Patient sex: F
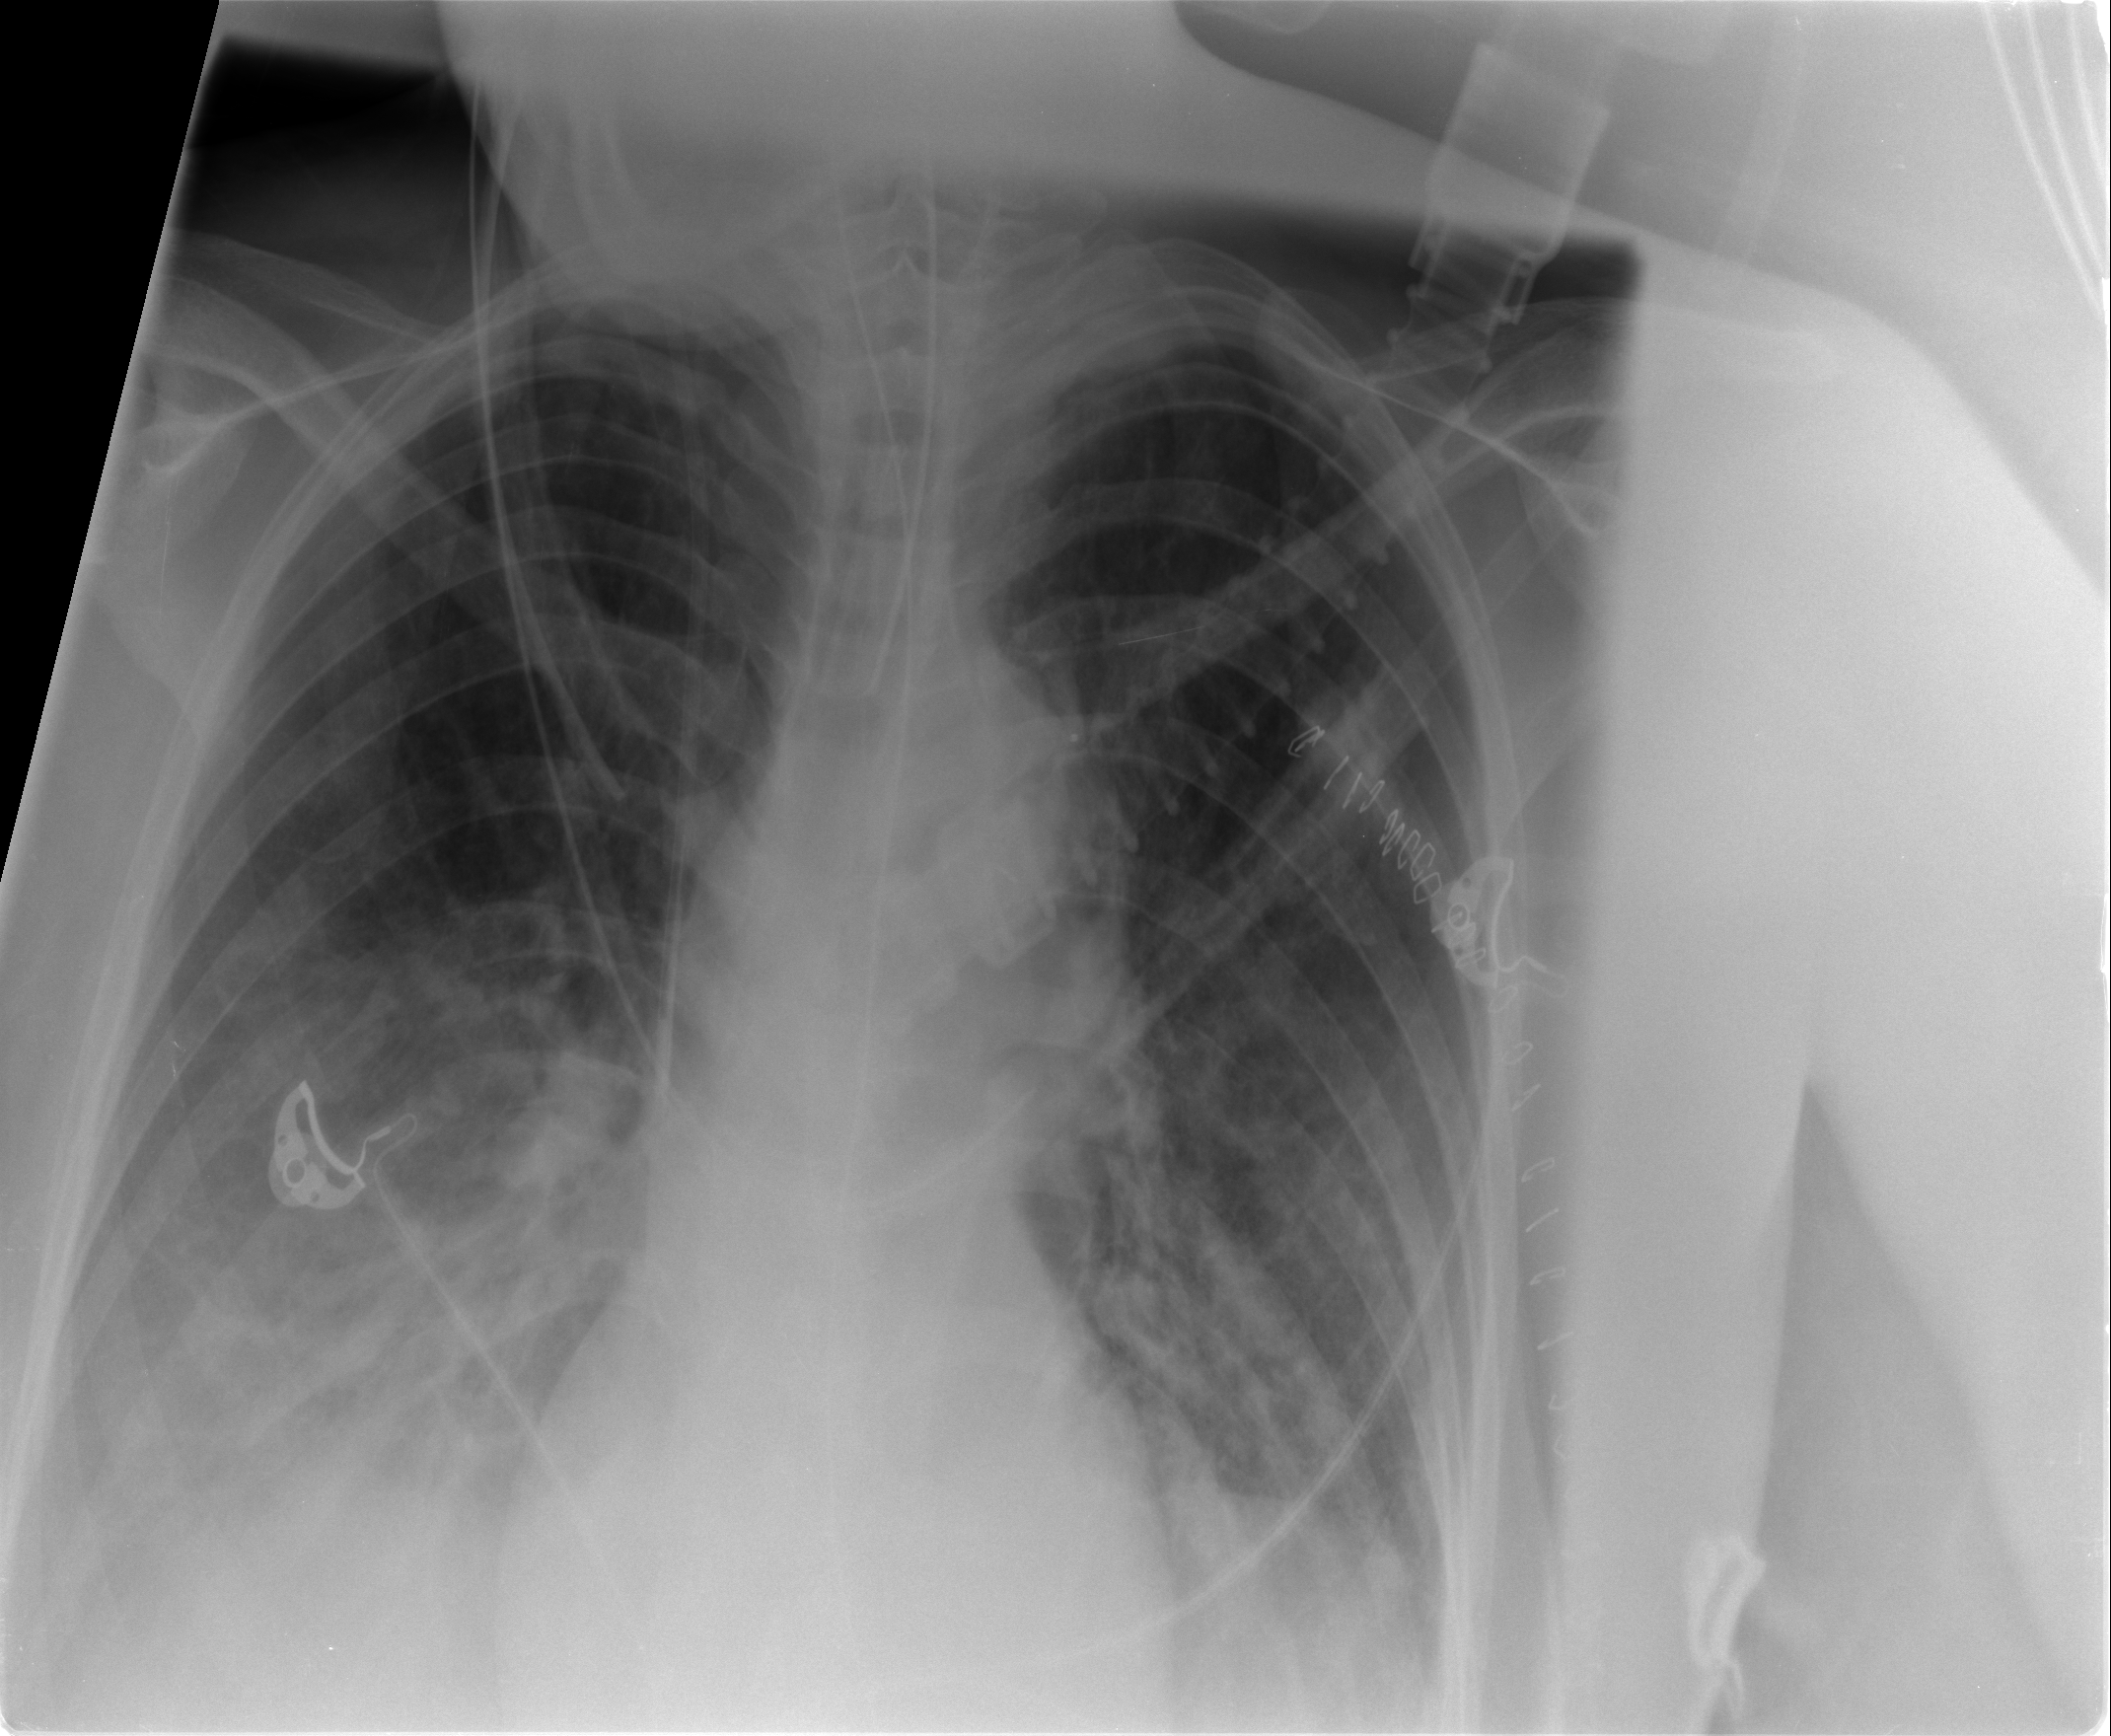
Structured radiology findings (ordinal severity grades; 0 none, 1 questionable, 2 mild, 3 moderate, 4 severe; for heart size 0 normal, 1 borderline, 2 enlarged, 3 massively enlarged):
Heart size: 0
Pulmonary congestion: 0
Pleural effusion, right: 2
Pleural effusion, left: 2
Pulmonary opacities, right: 1
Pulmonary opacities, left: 0
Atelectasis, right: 3
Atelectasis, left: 2